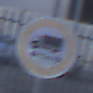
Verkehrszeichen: TatsaechlicheLaenge
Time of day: SunriseSunset
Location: Outdoor (Suburban)
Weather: PartlyCloudy
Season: NotSpecified
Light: Natural